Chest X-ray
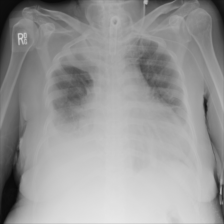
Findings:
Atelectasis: positive
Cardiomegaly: negative
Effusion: negative
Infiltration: positive
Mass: negative
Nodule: negative
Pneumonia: negative
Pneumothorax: negative
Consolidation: negative
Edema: negative
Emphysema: negative
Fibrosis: negative
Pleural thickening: negative
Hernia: negative